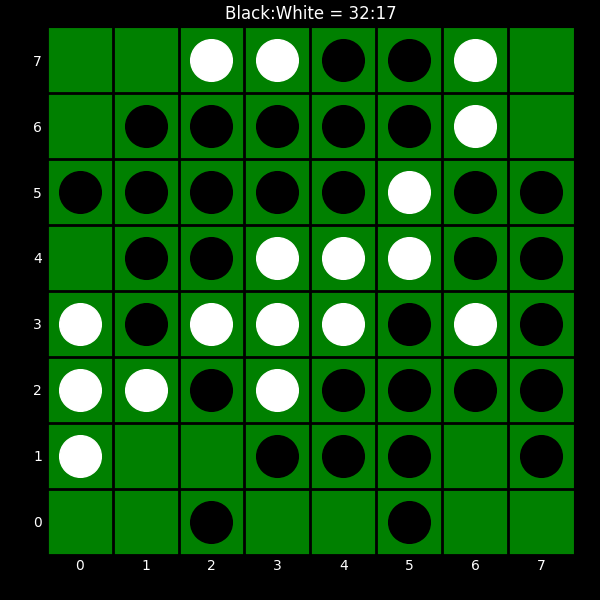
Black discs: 32
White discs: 17